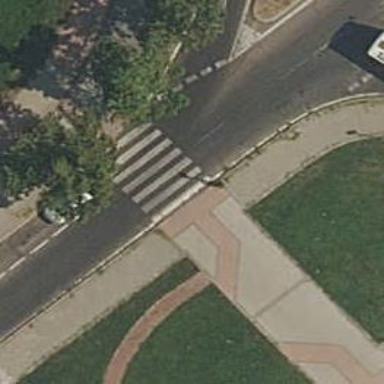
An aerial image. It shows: Marked road crossing.